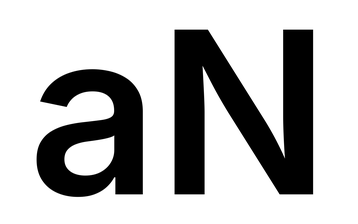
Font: Inter_SemiBold